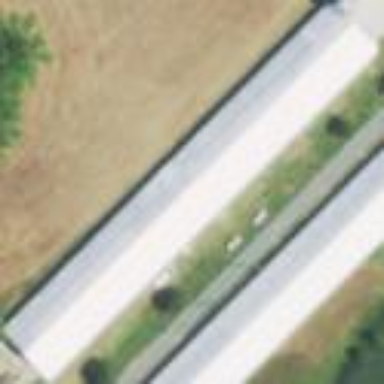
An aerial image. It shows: Farm auxiliary building.